Question: I need to achieve effect of my button like this:

My questions are:
1. How can I add this custom shadow to button, so only 'BUTTON' surface reacts for touches?
2. When I have the next button in the bottom, close to previous one, how can I be sure that it will not be covered by upper's button shadow? I need to have all the buttons in front and all the shadows in the back.
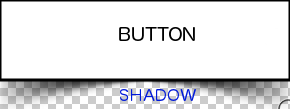
Answer: 1. If you want to add the shadow without having it clickable, you need to add an imageView to as a subview to the button. (make sure clip subviews is disabled).
2. If you want the shadow of one button not appearing on top of the other, then you need to have the shadow(s) added separately to the main parent view. The solution in option 1 will not work. Its not neat, but its the only way i can think off.